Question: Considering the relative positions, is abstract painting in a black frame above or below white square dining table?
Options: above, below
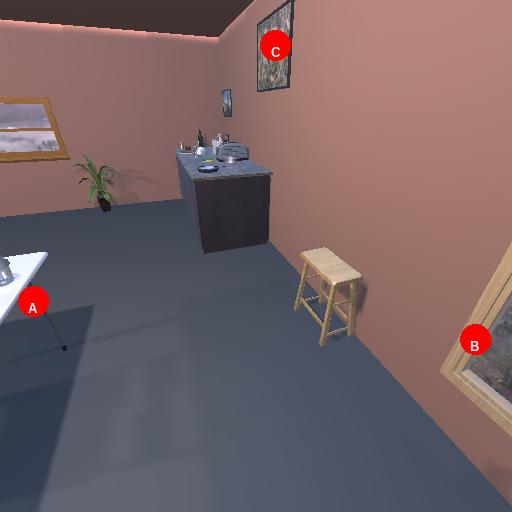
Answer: above